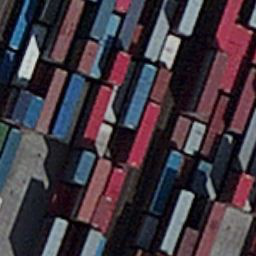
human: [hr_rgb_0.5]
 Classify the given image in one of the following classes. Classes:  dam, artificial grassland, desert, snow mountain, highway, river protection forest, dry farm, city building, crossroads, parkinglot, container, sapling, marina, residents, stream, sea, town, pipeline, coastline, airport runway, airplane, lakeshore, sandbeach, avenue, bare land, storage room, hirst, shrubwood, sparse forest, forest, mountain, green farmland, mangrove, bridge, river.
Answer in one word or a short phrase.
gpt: container